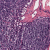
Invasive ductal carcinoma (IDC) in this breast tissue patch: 0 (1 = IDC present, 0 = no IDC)